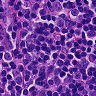
Metastatic tissue present: no